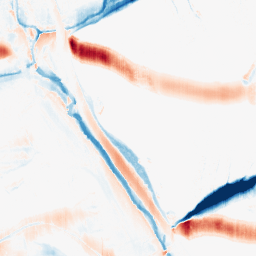
Category: morphological
Decomposition family: morphological_ellipse
Decomposition parameters: operation: average
width: 30
height: 5
Upsampling method: cubic_catmull_rom
Upsampling parameters: scale: 4
Upsampling scale: 4